Question: First of all, please note that I searched for a SocialMediaStackExchange to ask this question on, but there doesn't seem to be one.
Here's what I'm wondering. When posting a tweet to twitter, if it is a youtube link or specific web site's link, then twitter will show an functionality which the user can click to preview the media content right in the Twitter interface.
Does anyone know if this is determined by Twitter or if there is some way I can alter my web site to enable the preview on twitter?
I'd like to make it so when I tweet a blog entry that people can preview the first bit of contents of the article.
Here's an example: (simply adding the link, displays the preview content shown) In this case it is an article on InfoWorld.
---

---
There's a link on Twitter that explains Expanded Content, but not how to make it happen.
<URL>
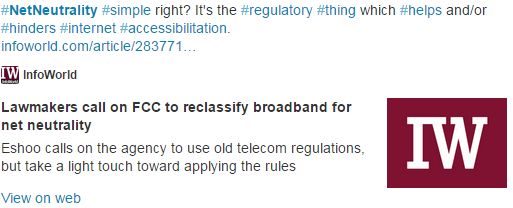
Answer: You probably want to look at "<URL>, and you're away.
Here, for example, is one of my tweets with "preview" content <URL>
The extra HTML code is just:
'''
<meta name="twitter:card" content="summary_large_image">
<meta name="twitter:creator" content="@edent">
<meta name="twitter:site" content="@edent">
<meta name="twitter:title" content="Tim Berners-Lee and the Freedom of The City">
<meta name="twitter:description" content="Last week, I had the privilege of being invited into the Guildhall to watch Tim Berners-Lee receive the Honorary Freedom of the City. I was one of a dozen bloggers and tweeters asked to live tweet th">
<meta name="twitter:image:src" content="https://shkspr.mobi/blog/wp-content/uploads/2014/09/TimBL-Least-Well-Dressed-435x375.jpg">
<meta name="twitter:image:width" content="280">
<meta name="twitter:image:height" content="150">
'''
Different styles of cards have different sorts of previews - video, images, app installs, etc.